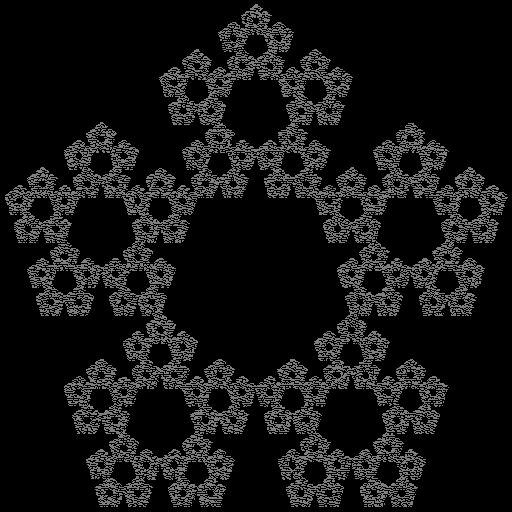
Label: sierpinski_pentagon